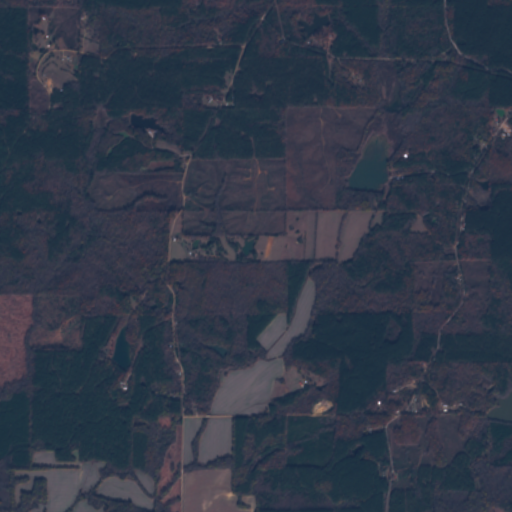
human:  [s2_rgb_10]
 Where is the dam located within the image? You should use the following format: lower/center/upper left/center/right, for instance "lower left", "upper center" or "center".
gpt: The dam is located in the lower right of the image.
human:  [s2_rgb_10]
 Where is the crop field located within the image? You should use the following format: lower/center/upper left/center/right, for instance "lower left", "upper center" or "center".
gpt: There is no crop field in the image.